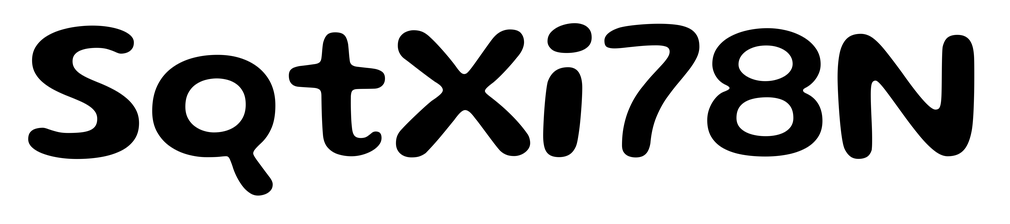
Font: Gluten_Medium